Interaction volume radius: 10 \u00c5
Interaction volume height: 20 \u00c5
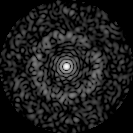
Disorder parameter: 0.8571